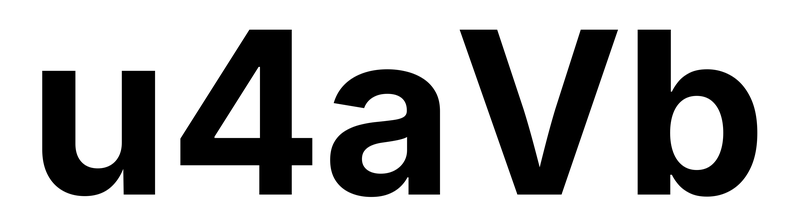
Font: Inter_Bold